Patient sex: M
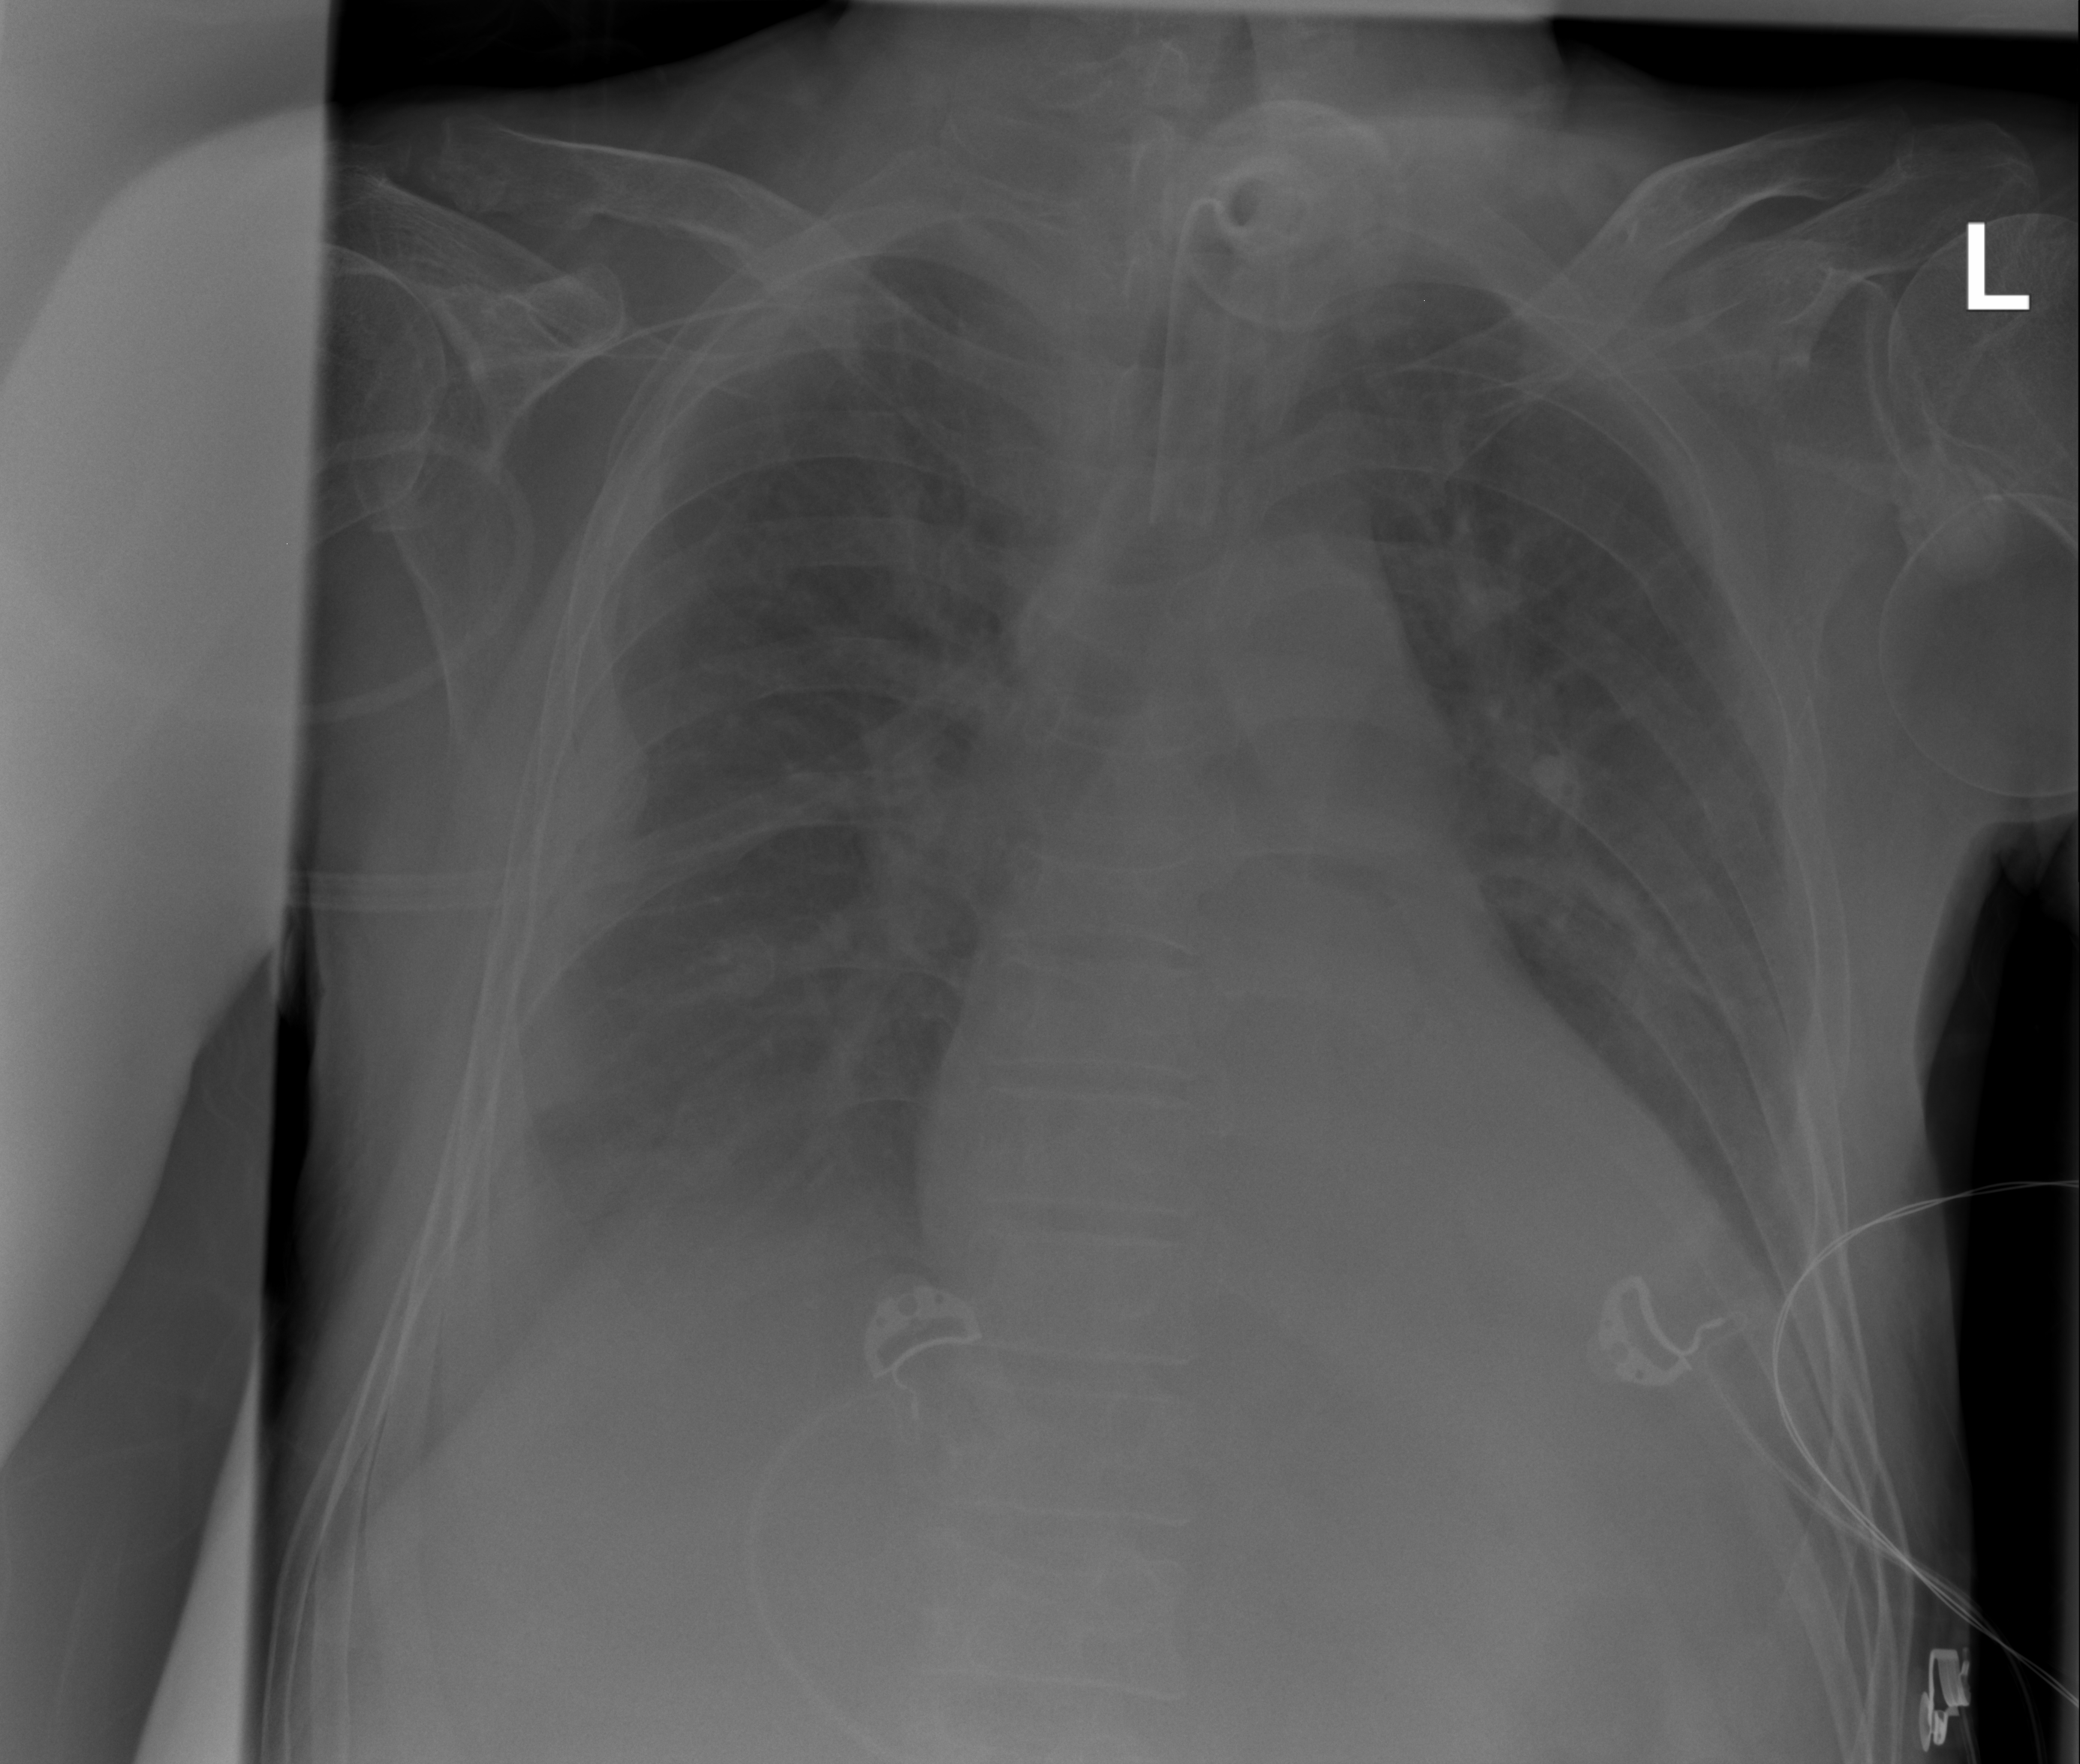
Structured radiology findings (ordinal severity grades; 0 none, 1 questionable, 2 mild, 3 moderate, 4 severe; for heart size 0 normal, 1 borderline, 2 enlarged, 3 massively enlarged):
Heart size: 2
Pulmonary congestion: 1
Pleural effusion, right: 3
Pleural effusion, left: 1
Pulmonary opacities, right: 1
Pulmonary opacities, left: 1
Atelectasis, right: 2
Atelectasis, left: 2